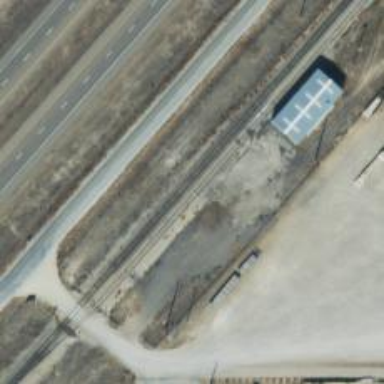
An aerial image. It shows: Railway siding with rails.